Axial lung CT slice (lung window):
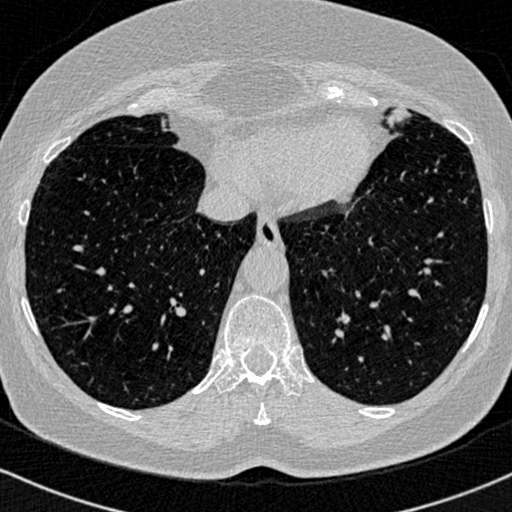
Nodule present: no